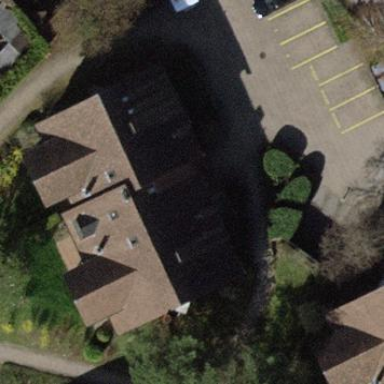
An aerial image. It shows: Apartments building with gabled roof oriented along.